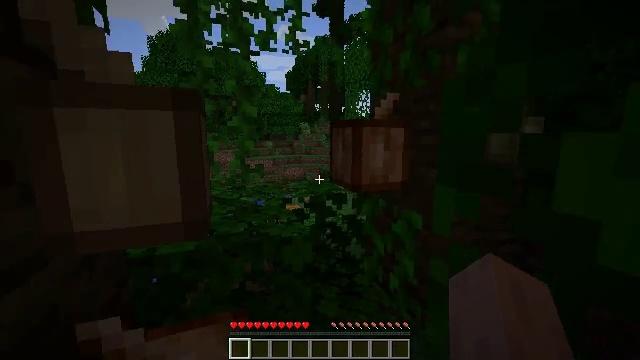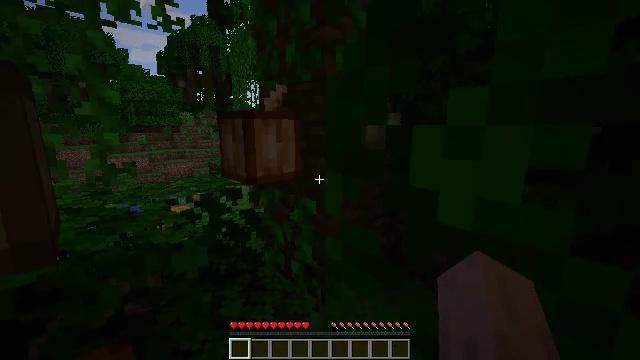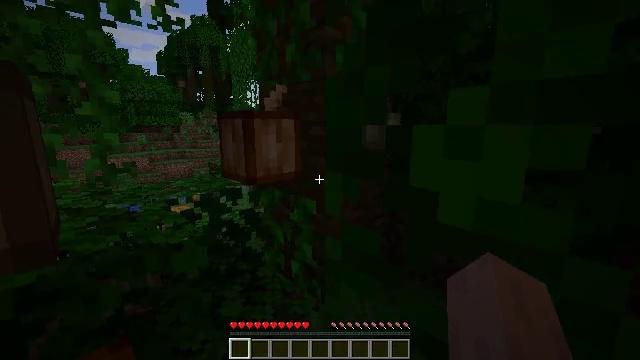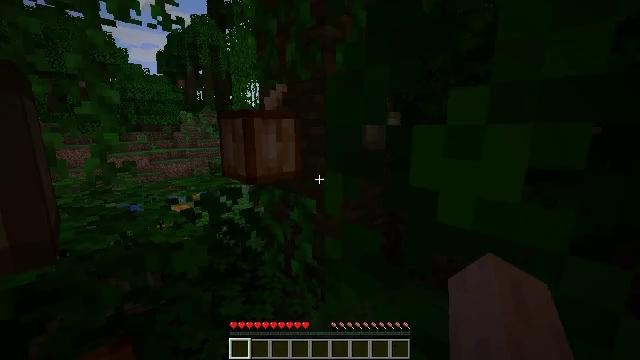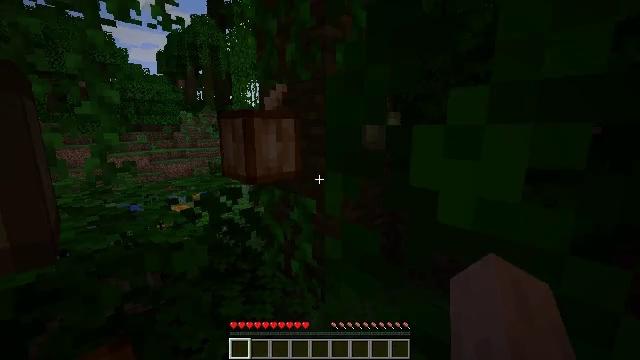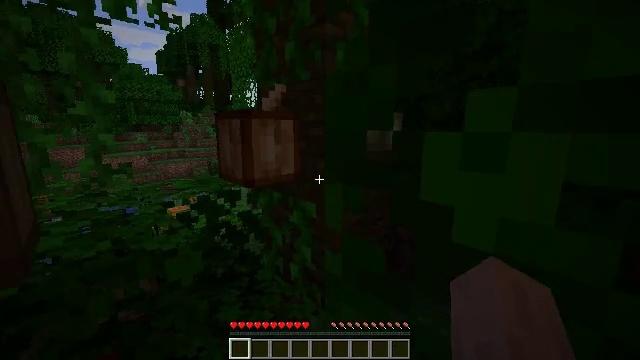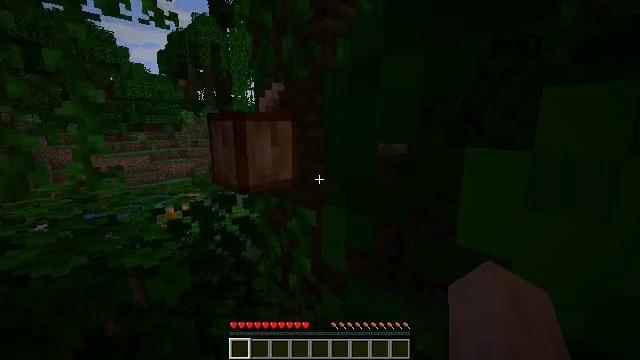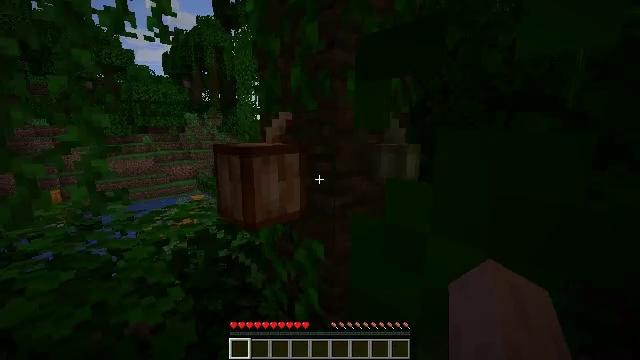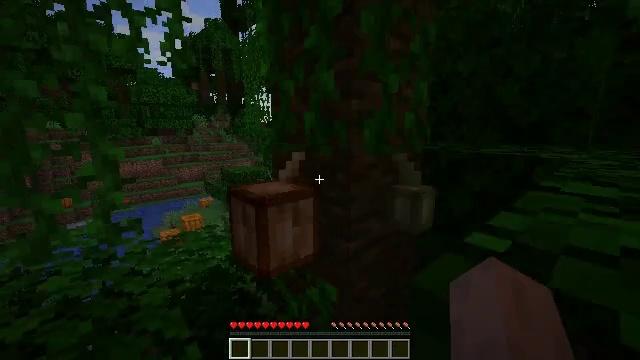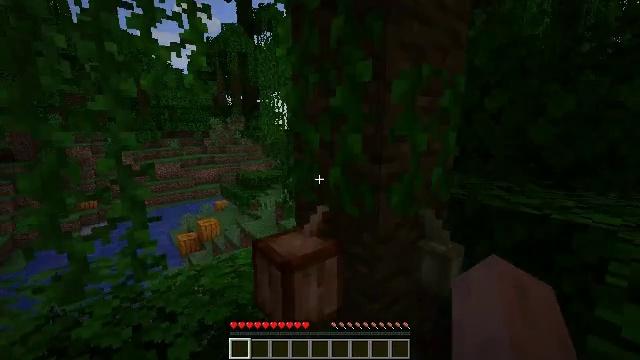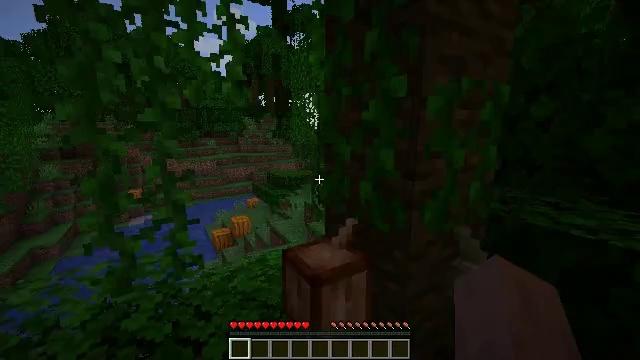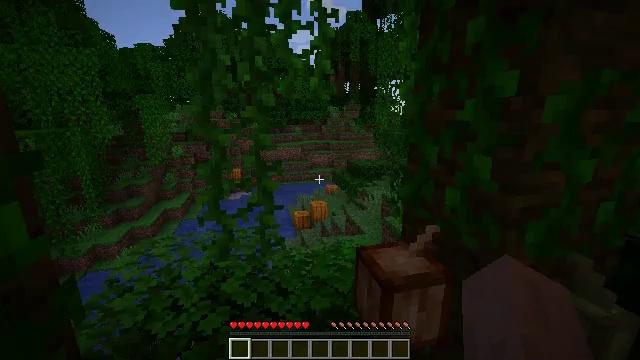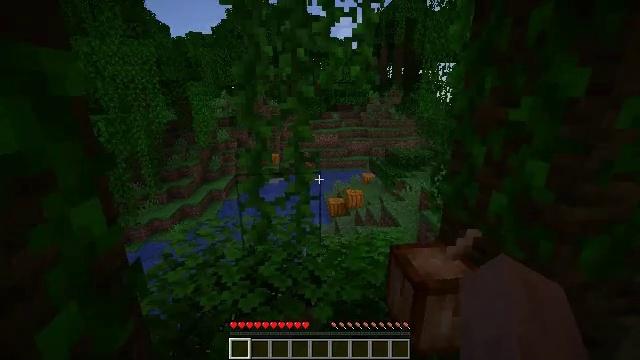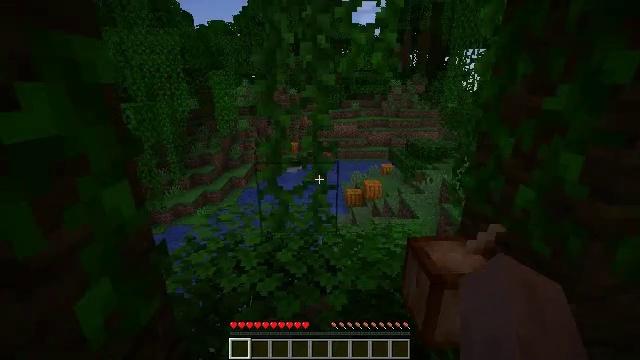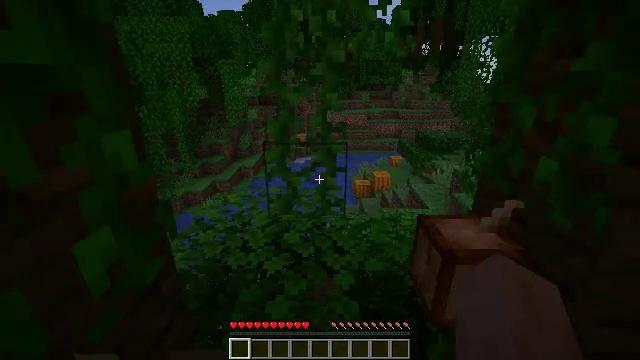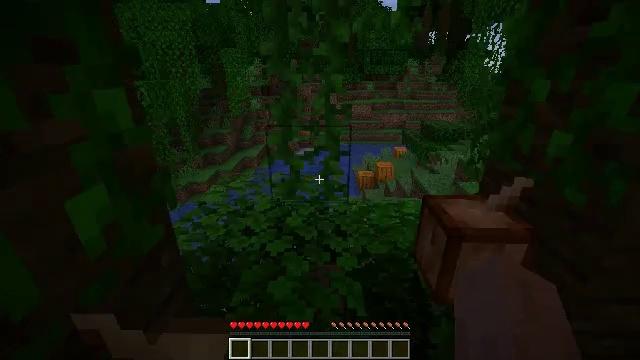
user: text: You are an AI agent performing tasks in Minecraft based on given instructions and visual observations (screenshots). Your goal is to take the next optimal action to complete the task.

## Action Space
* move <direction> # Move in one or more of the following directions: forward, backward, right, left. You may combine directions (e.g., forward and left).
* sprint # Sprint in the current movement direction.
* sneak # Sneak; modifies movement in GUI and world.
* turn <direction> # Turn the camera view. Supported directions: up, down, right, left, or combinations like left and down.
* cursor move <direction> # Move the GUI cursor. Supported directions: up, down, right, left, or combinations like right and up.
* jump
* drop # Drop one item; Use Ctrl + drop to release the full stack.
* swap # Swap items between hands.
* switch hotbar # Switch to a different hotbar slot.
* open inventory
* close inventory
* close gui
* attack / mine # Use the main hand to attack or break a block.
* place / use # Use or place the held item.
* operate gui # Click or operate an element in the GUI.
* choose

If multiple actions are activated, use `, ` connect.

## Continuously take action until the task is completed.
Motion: motion action
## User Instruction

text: Harvest vines off the surface.
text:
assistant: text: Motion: turn right and down, attack / mine
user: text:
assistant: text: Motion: attack / mine
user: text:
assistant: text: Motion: attack / mine
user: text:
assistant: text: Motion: attack / mine
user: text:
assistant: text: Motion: move forward, attack / mine
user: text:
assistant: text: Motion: move forward, attack / mine
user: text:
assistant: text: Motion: move forward, attack / mine, jump
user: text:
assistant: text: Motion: move forward, turn left, attack / mine, jump
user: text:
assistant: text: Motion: move forward, turn left, attack / mine, jump
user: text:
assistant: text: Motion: move forward, turn left, attack / mine, jump
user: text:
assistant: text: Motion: move forward, turn left and down, attack / mine, jump
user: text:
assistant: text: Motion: move forward, turn left and down, attack / mine
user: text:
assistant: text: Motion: move forward, turn left and down, attack / mine
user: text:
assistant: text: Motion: move forward, turn left and down, attack / mine
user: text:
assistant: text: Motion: move forward, turn down, attack / mine
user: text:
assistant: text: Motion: move forward, attack / mine
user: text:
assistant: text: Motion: move forward, attack / mine
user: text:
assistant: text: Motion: move forward, turn right, attack / mine
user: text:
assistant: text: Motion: move forward, turn right, attack / mine, jump
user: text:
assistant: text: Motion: move forward, turn right, attack / mine, jump
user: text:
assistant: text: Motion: move forward, turn right, attack / mine, jump
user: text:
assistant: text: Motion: move forward, turn right, attack / mine, jump
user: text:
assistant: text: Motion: move forward, turn right, attack / mine, jump
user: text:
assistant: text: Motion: move forward, attack / mine, jump
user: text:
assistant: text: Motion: move forward, attack / mine
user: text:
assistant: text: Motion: move forward, attack / mine
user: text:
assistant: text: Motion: move forward, attack / mine
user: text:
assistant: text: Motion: move forward, attack / mine
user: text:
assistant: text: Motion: move forward, attack / mine
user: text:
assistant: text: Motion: move forward, attack / mine